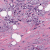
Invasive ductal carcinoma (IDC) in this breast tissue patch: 1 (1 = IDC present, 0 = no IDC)